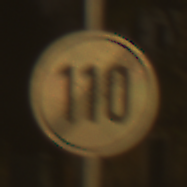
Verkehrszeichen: EndeGeschwindigkeit110
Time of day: Night
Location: Outdoor (Urban)
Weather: Clear
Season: NotSpecified
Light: Artificial